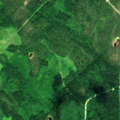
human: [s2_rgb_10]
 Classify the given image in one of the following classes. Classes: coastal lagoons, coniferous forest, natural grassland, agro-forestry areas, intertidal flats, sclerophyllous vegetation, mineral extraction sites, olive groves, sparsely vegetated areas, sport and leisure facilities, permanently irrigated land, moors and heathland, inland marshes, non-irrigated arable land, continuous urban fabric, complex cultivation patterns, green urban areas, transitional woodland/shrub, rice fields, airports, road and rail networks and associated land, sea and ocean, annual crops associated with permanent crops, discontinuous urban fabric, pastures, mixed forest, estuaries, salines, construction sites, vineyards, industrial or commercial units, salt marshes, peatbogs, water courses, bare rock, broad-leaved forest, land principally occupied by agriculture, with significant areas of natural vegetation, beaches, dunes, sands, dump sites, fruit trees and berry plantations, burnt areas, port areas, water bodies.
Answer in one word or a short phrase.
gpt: coniferous forest, mixed forest, transitional woodland/shrub